Platform: macOS
Application: Chrome
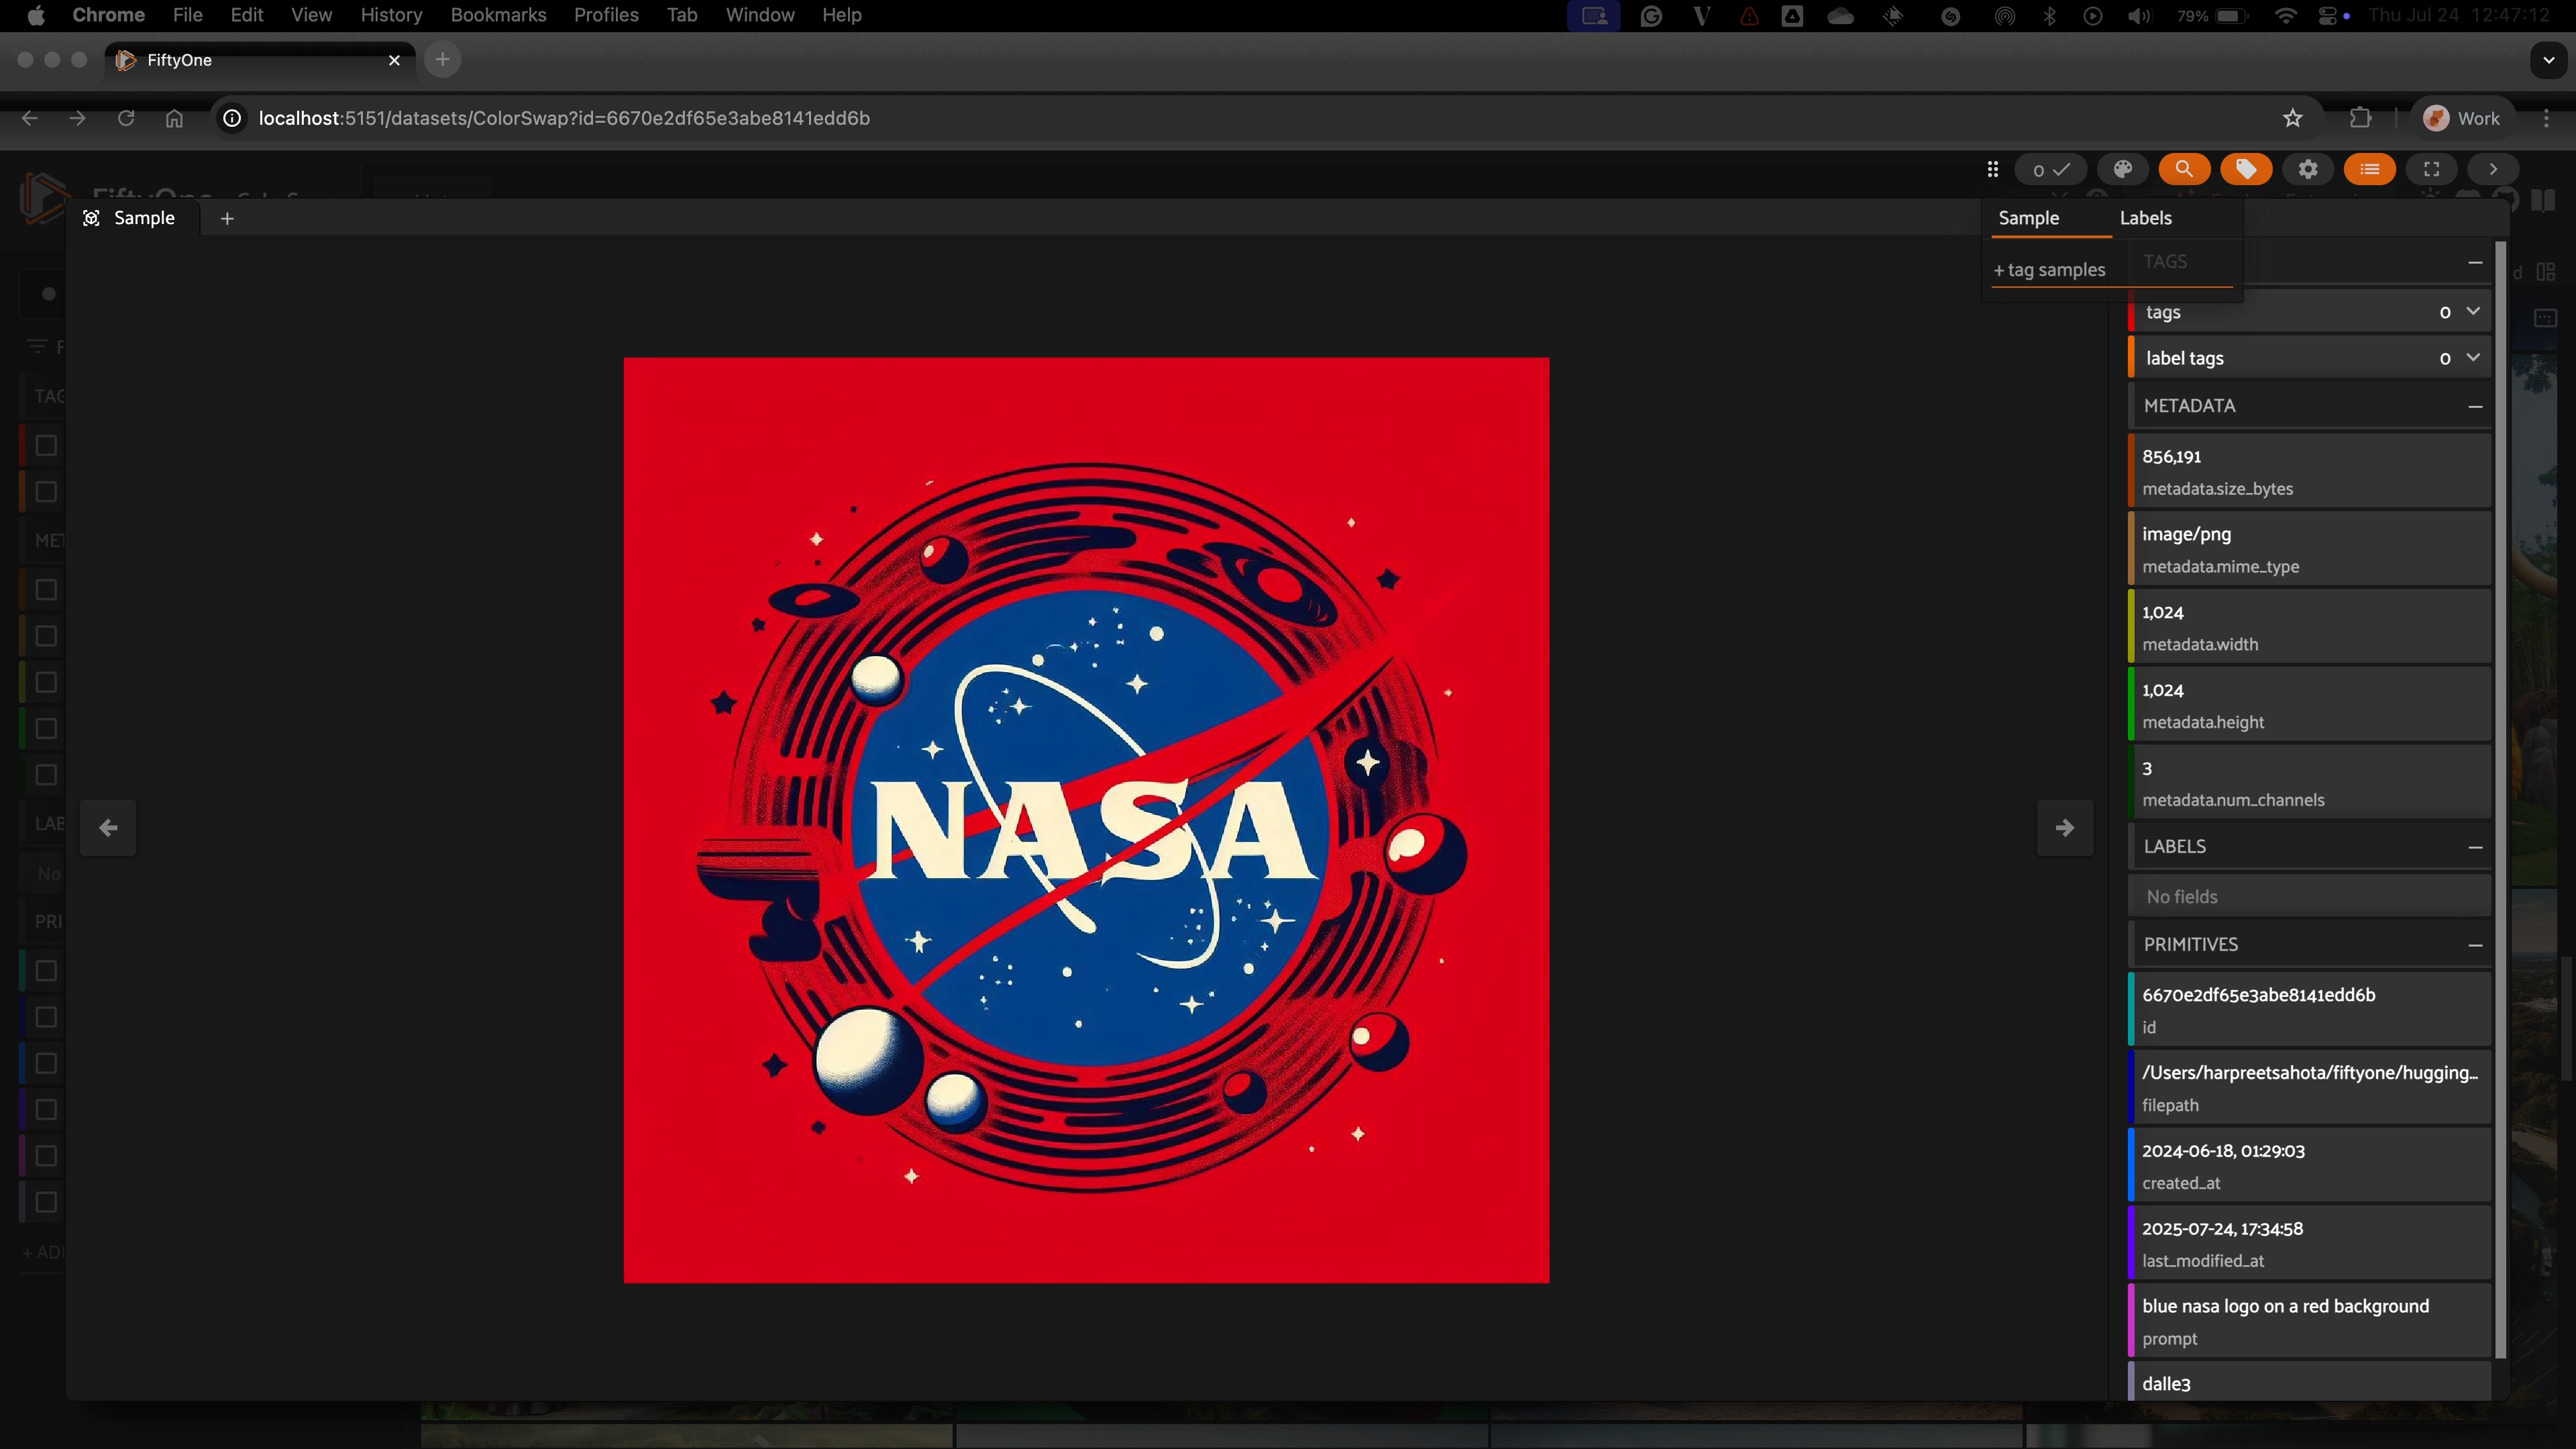
task_description: Tag this sample
action_type: click
element_info: Icon

task_description: Add a tag called red to this sample
action_type: type
element_info: Text Input

task_description: Load the previous sample in the dataset
action_type: click
element_info: Icon

task_description: Load the next sample in the dataset
action_type: click
element_info: Icon

task_description: Open color settings
action_type: click
element_info: Icon

task_description: Hide the sidebar from the modal
action_type: click
element_info: Icon
task_description: What is the size in bytes of this sample?
action_type: hover
element_info: Text

task_description: What is the mime type of this sample?
action_type: hover
element_info: Text

task_description: What is the width of this sample?
action_type: hover
element_info: Text

task_description: What is the height of this image?
action_type: hover
element_info: Text

task_description: How many channels does this image have?
action_type: hover
element_info: Text

task_description: When was this image created?
action_type: hover
element_info: Text

task_description: When was this sample last  modified?
action_type: hover
element_info: Text

task_description: What is the prompt for this sample?
action_type: hover
element_info: Text